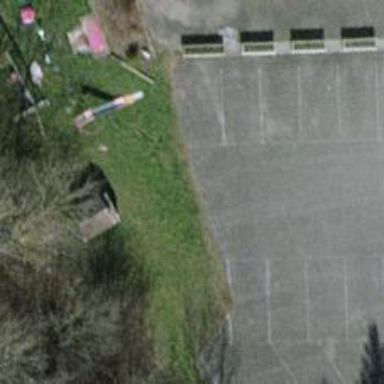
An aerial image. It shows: Parking aisle designated as service road.